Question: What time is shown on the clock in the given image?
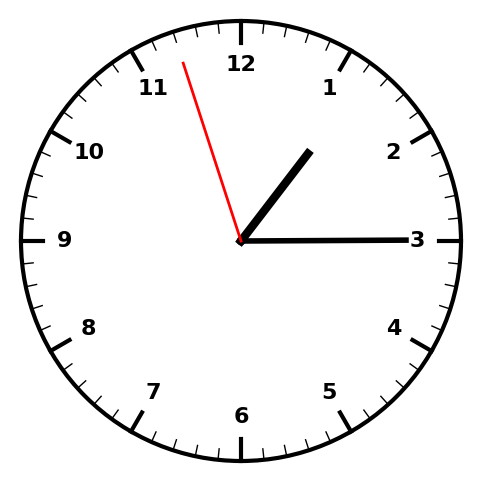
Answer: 01:14:57